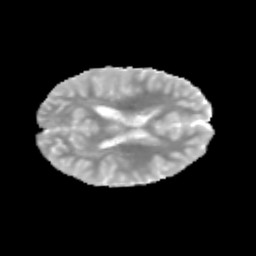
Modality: MD
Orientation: axial
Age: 13
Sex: male
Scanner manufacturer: siemens
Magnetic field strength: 3 T
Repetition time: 3.8 s
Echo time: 0.07 s